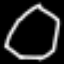
Label: octagon